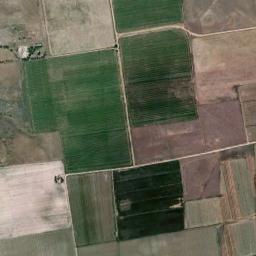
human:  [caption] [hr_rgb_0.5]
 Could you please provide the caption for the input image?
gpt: There are some green and bare rectangular farmland .

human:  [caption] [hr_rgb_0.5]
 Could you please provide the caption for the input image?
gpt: Many neatly arranged dark green, light green, Purple, light yellow, Khaki mixed rectangular farmlands of different sizes .

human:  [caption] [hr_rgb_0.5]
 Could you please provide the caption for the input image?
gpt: There are many rectangular farmlands of different sizes and shades .

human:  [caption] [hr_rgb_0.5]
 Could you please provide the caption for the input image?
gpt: Some rectangular farmlands of different colors and sizes are arranged in neat rows .

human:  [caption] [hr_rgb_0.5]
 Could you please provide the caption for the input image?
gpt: There are several green rectangular farmlands and brown ones .